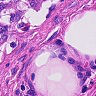
Metastatic tissue present: no